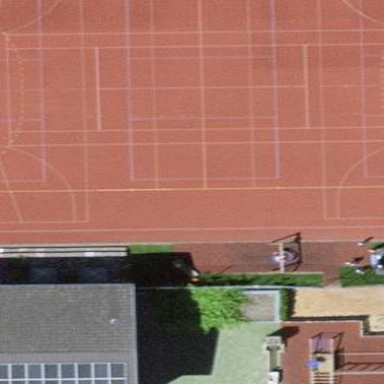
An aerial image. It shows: Multi-sport pitch with tartan surface for leisure activities.